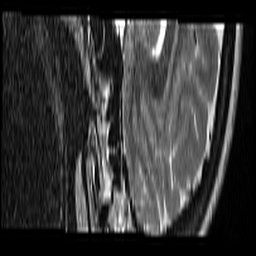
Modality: T2w
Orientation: sagittal
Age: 34
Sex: female
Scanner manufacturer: siemens
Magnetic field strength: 3 T
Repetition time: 8 s
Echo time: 0.085 s